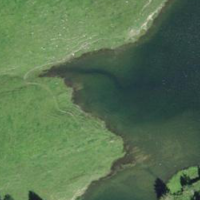
EUNIS habitat code: 23
Species observed at this site:
Viola lutea
Caltha palustris